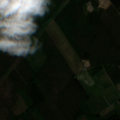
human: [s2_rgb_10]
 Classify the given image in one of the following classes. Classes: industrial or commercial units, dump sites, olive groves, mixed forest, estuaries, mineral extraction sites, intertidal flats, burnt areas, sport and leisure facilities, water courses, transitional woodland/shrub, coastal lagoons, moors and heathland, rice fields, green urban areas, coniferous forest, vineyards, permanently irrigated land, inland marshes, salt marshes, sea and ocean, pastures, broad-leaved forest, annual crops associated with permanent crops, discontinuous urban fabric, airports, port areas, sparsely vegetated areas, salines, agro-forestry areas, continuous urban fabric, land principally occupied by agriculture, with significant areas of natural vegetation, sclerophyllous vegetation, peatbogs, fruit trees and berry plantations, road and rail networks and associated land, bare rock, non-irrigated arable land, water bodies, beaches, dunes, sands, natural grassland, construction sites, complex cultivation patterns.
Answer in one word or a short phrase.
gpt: non-irrigated arable land, coniferous forest, mixed forest